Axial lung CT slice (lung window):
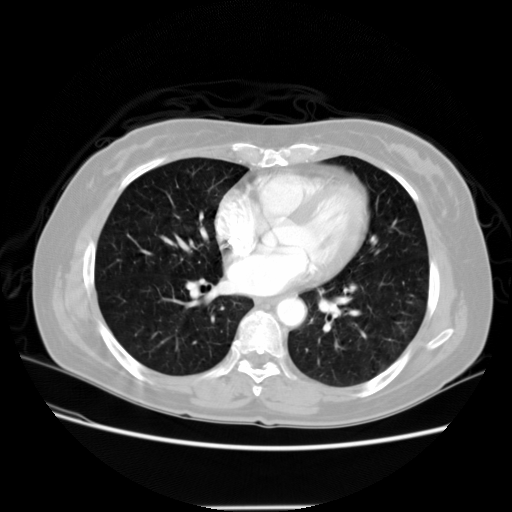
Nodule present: no